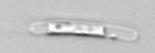
Label: Guinardia_striata